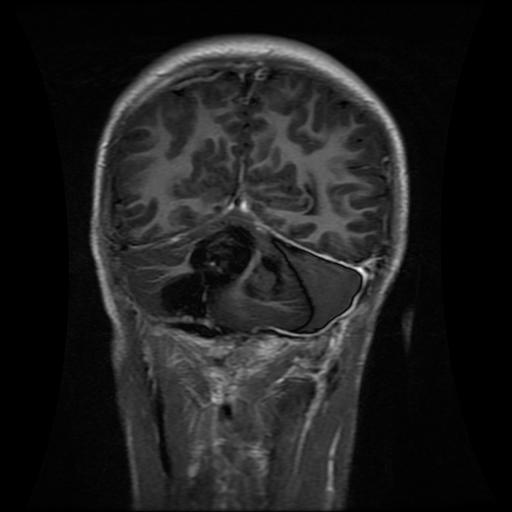
Label: glioma